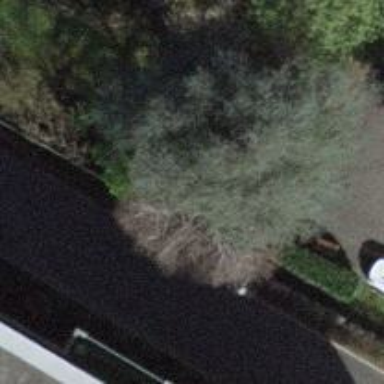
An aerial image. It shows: Evergreen needle-leaved tree.